Interaction volume radius: 10 \u00c5
Interaction volume height: 30 \u00c5
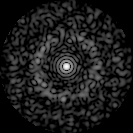
Disorder parameter: 0.8411